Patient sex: F
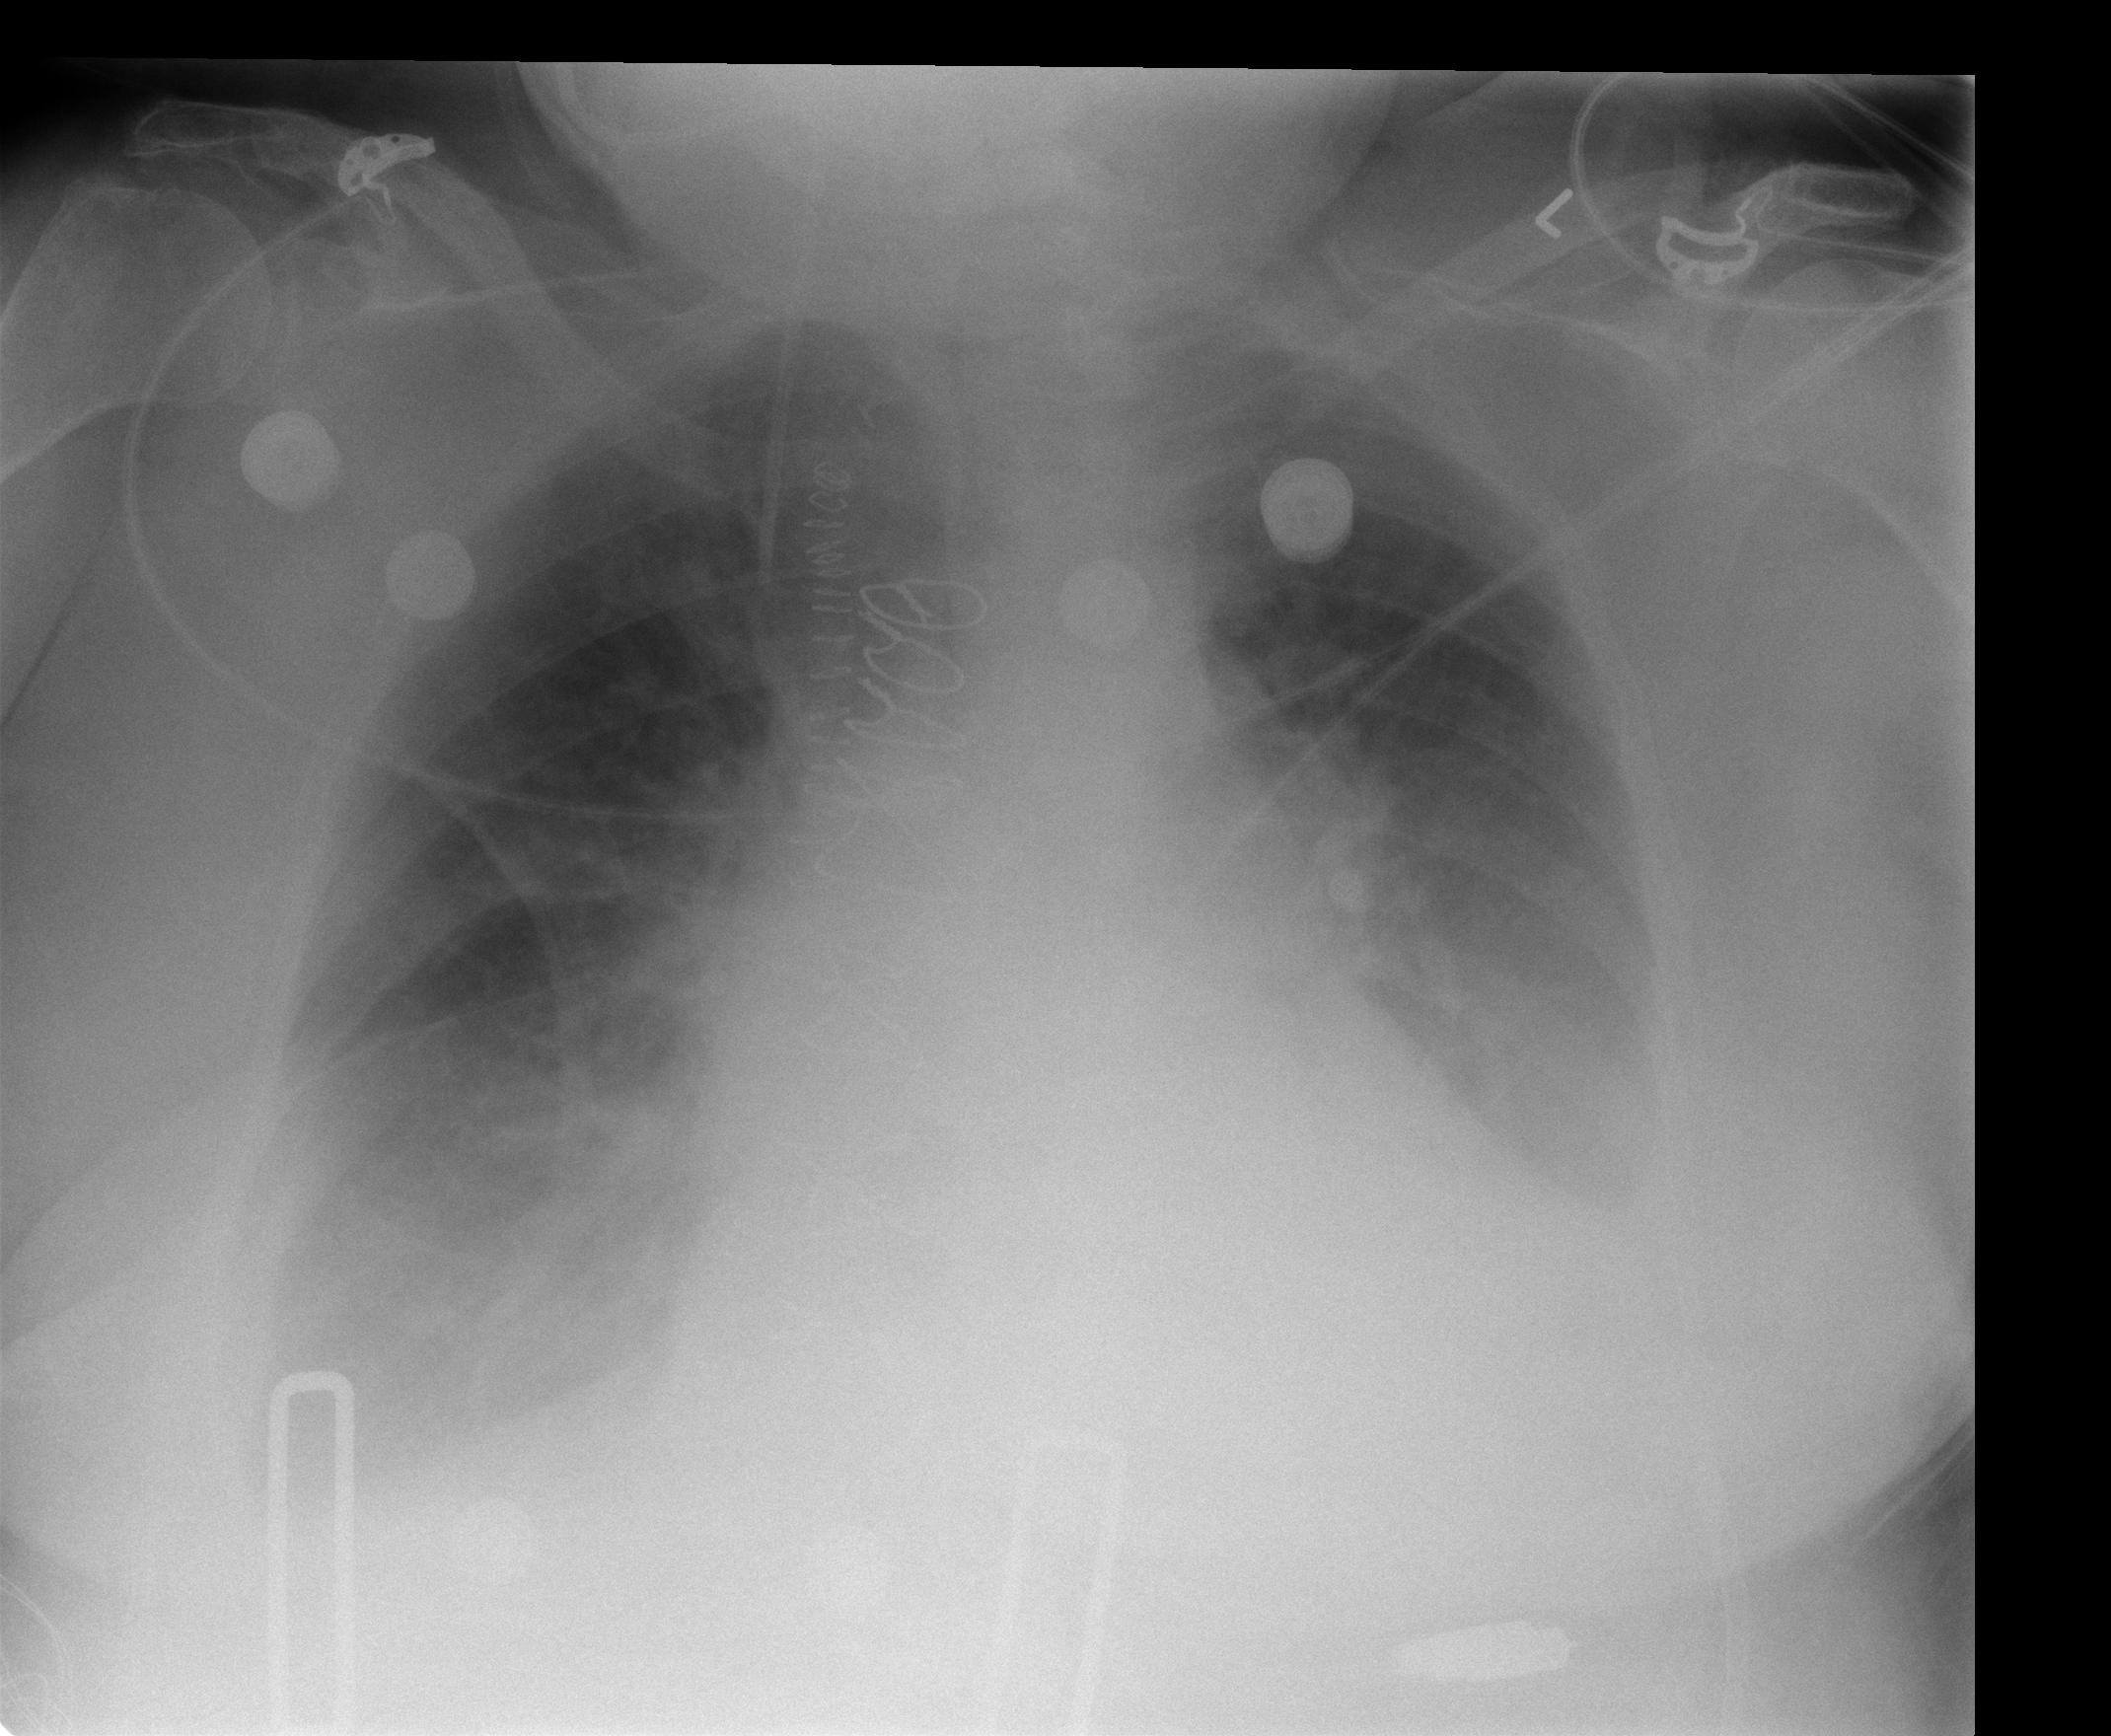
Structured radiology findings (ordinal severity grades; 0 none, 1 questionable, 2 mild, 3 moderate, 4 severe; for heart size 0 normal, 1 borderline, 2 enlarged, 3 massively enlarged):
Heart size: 2
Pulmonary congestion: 2
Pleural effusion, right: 2
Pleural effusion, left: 2
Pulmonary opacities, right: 0
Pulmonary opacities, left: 2
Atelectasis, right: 2
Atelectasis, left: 2